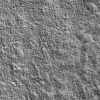
Atmospheric dust classification: not_dusty